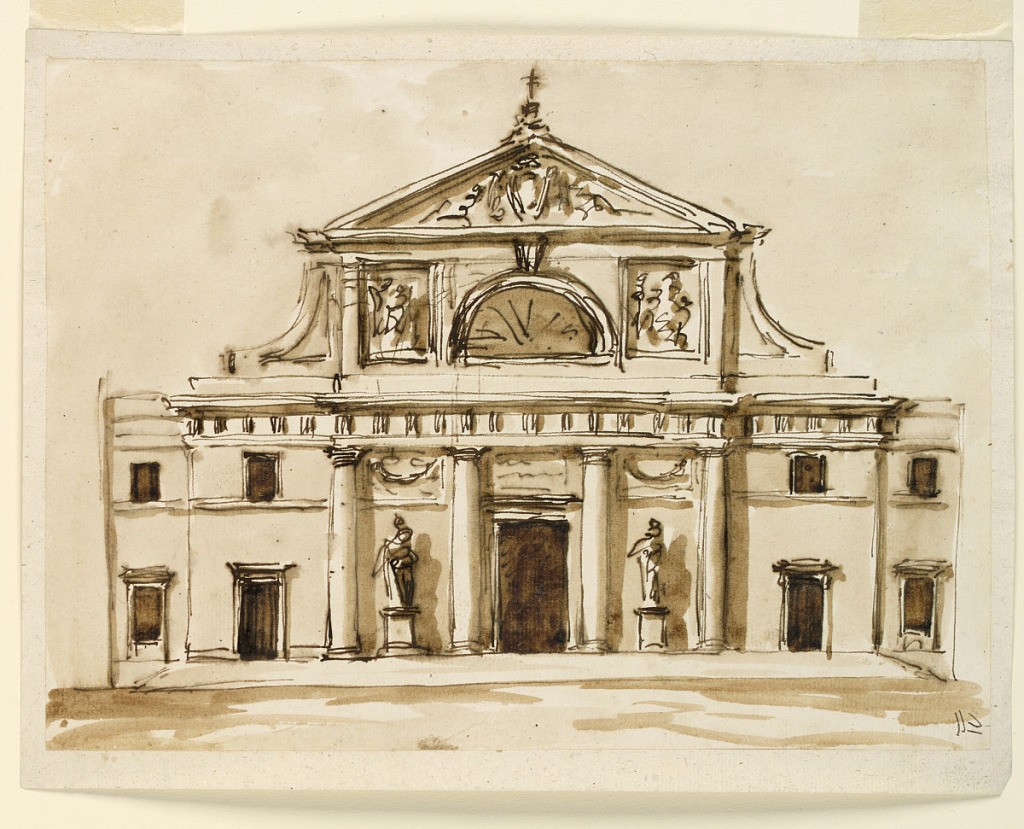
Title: Elevation of a church
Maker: Giuseppe Barberi, Italian, 1746–1809
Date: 1796
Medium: Pen and brown ink, brush and brown wash on lined off-white laid paper
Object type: Drawing
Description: Facade of a small church, showing the use of the doric order. Divided into three projecting parts horizontally, into two stories and a pediment, vertically. Laterally are the farthest receding parts with a window in either story; a door and a window are in the stories of the next section respectively; the central section consists of three panels framed by embedded Doric columns; in the central intercolumniations stand statues upon pedestals; above are festoons in oblongs. A triglyph frieze is shown in the second and in the central sections; steps lead up to these. The pediment consists of an attic, and a triangle with the coat-of-arms of a prelate supported by two female figures. The attic shows a half-circular window between two reliefs.